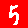
Digit: 5